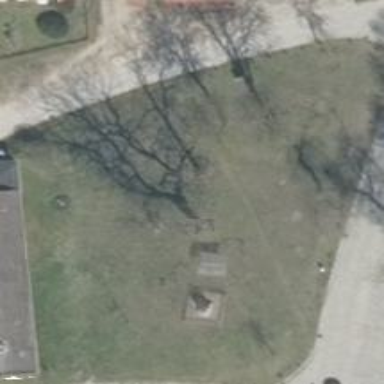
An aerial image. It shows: Memorial site with historic significance.